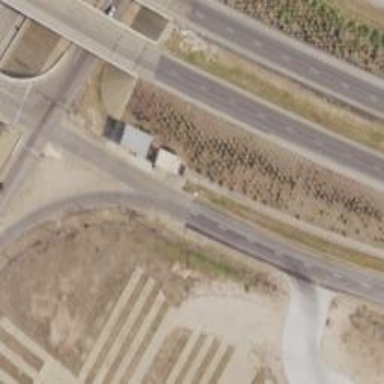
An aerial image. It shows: Secondary road with frontage road.